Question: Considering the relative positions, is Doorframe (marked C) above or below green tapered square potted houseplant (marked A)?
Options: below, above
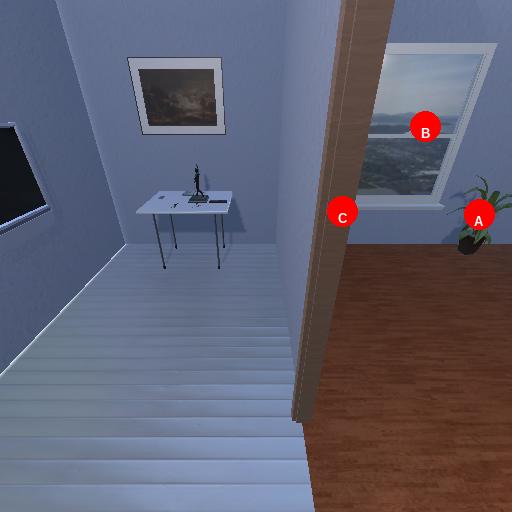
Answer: below